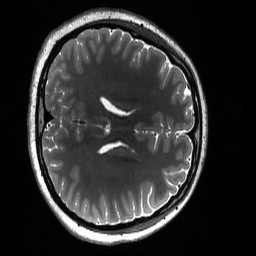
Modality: T2w
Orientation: axial
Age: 23
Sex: female